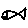
Label: fish